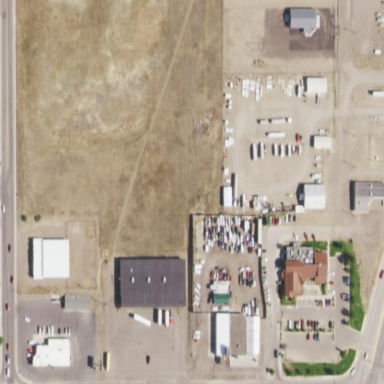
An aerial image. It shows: Retail area.